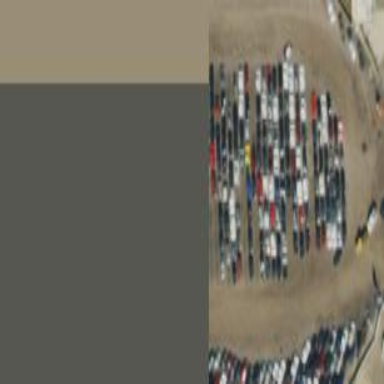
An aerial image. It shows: Motor sport raceway with asphalt surface.